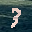
Label: 3